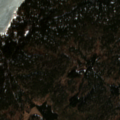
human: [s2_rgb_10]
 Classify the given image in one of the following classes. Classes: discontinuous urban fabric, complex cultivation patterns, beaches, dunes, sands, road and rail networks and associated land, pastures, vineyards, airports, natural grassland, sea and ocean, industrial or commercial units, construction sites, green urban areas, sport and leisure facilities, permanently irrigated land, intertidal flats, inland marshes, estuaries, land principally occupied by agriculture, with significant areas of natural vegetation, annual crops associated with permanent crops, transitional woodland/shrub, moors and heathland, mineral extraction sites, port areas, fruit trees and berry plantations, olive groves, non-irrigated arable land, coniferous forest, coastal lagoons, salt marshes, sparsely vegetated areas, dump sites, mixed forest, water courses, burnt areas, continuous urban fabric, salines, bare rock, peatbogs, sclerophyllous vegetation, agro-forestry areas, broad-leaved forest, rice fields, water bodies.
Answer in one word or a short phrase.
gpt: coniferous forest, mixed forest, transitional woodland/shrub, sea and ocean